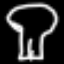
Label: mushroom